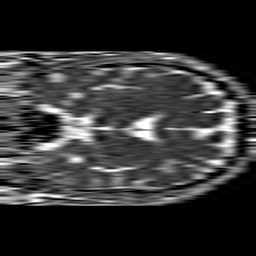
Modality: ADC
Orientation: coronal
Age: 57
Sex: male
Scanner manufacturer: philips
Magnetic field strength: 1.5 T
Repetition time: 4.6 s
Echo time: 0.08631 s